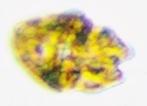
Label: Akashiwo